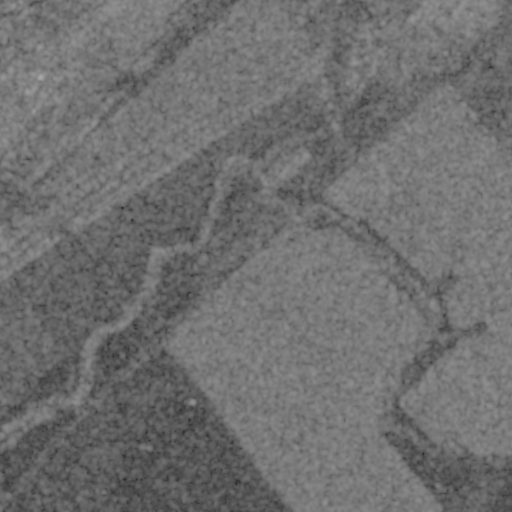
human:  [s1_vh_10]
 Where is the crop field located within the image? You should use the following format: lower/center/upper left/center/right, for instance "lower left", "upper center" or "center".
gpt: The crop field is located in the lower left of the image.
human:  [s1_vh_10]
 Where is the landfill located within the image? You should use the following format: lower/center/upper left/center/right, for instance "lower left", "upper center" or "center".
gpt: The landfill is located in the upper left of the image.
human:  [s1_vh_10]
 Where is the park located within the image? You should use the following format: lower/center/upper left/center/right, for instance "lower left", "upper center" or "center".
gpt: The park is located in the upper left of the image.
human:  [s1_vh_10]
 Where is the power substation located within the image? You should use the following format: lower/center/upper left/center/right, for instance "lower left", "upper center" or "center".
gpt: The power substation is located in the upper right of the image.
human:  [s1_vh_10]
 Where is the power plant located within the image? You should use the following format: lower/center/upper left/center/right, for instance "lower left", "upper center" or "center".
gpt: There is no power plant in the image.

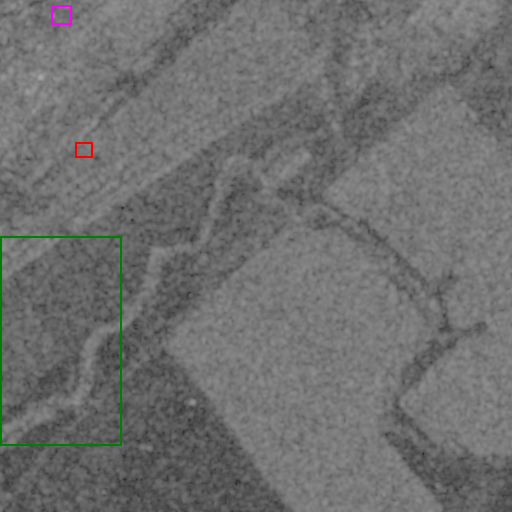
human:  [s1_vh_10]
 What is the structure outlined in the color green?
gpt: The structure outlined in green is a crop field.
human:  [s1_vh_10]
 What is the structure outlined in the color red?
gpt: The structure outlined in red is a landfill.
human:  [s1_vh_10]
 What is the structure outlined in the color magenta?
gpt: The structure outlined in magenta is a park.
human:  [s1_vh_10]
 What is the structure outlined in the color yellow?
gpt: There is no yellow outline.